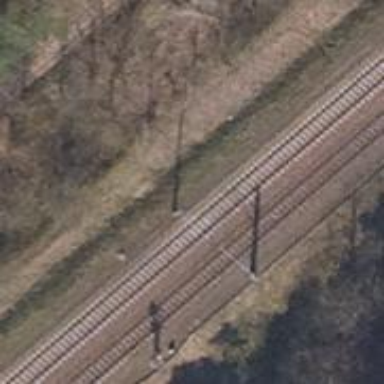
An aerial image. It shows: Railway milestone.